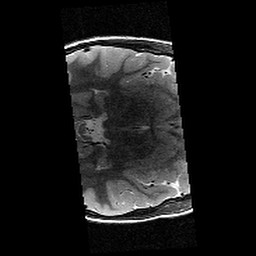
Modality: T2w
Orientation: axial
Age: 11
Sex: male
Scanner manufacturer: siemens
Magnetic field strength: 3 T
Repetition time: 9.23 s
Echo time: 0.067 s